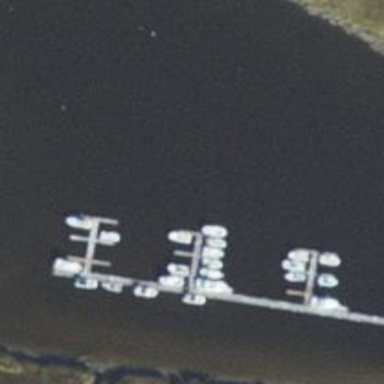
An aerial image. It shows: Pier with mooring facilities.